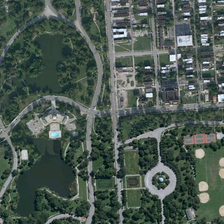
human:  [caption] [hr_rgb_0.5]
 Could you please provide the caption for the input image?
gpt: some buildings and many green trees around two ponds are in a park .

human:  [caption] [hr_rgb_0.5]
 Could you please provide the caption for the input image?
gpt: some buildings and many green trees around two ponds are in a park .

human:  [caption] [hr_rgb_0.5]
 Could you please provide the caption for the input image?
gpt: some buildings and many green trees around two ponds are in a park .

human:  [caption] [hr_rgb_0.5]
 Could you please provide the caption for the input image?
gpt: some buildings and many green trees around two ponds are in a park .

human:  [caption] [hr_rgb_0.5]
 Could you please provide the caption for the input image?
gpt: some buildings and many green trees around two ponds are in a park .